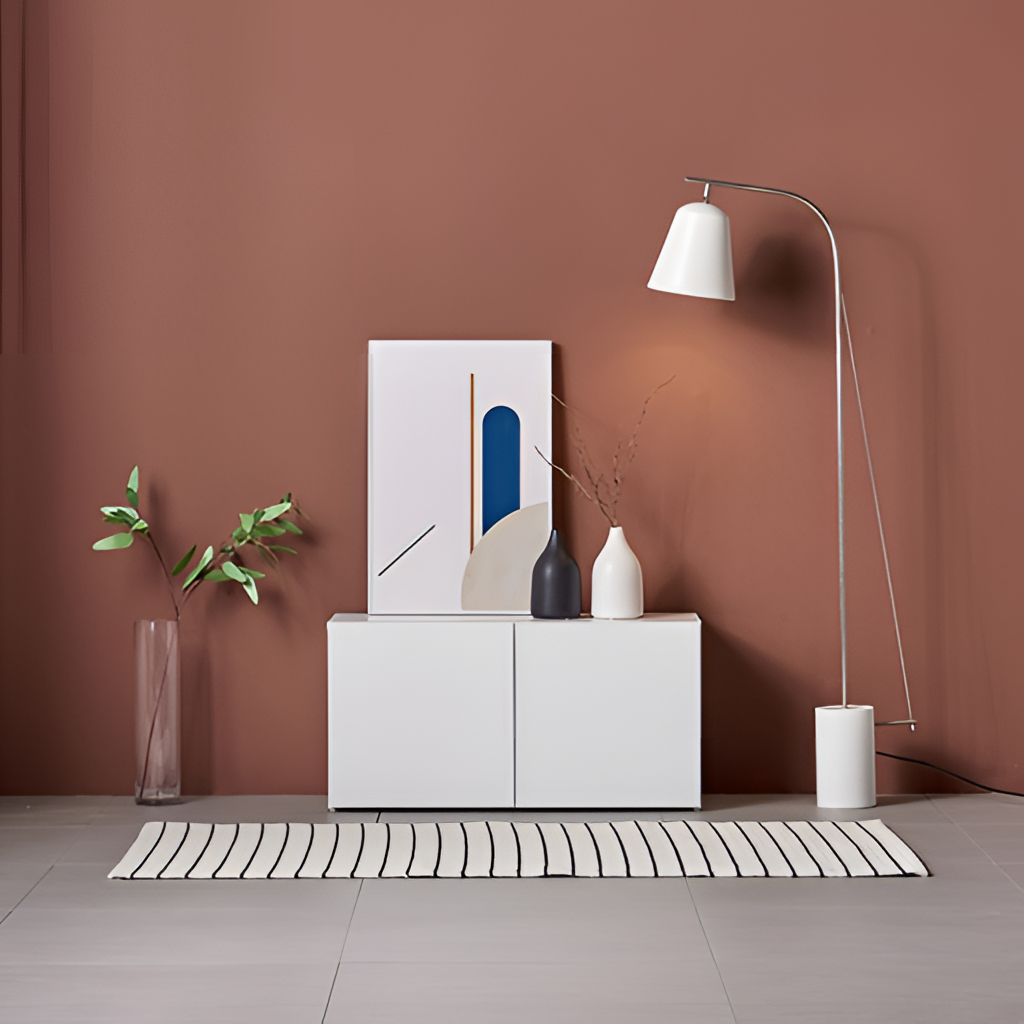
wood cabinet, living room, paint wallpaper, with solid pattern, contemporary, gray tile flooring, with large square pattern